Interaction volume radius: 10 \u00c5
Interaction volume height: 20 \u00c5
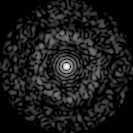
Disorder parameter: 0.8307